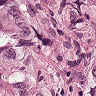
Metastatic tissue present: yes